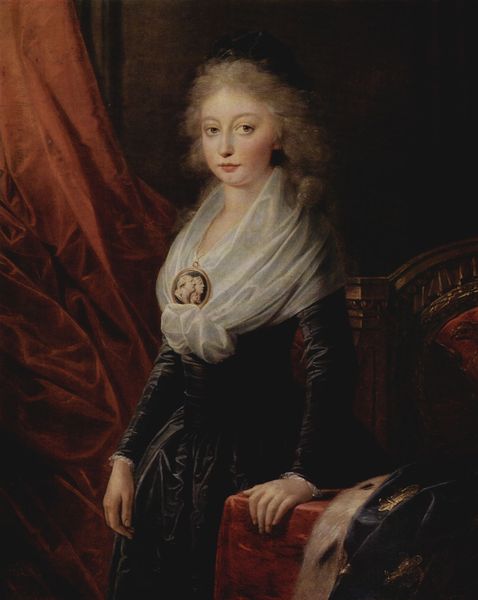
Titel: Porträt der Marie Thérèse de Bourbon
Künstler: Heinrich Friedrich Füger
Standort: Sankt Petersburg
Institution: Eremitage
Schlagwörter: blau, dunkel, gemälde, hand, haut, schatten, umhang, weiß, mädchen, sitzen, braun, elegant, finger, frankreich, frau, frisur, grau, haar, hell, holz, kleid, licht, mund, nase, schmuck, schwarz, stirn, stuhl, tisch, ölbild, blick, dame, rot, schal, tuch, malerei, rock, blond, jacke, jung, wand, augen, blass, falten, gesicht, hermelin, inkarnat, kragen, lang, mensch, pelz, samt, spitze, stehen, bildnis, hände, möbel, portrait, porträt, tischtuch, vorhang, öl, auge, haare, mantel, sessel, stehend, stoff, tücher, adel, paar, brosche, dekollte, lippen, locken, ohren, prinzessin, seide, vornehm, fell, relief, wangen, sofa, lehne, kette, farbe, weis, französisch, thron, ernst, halstuch, draperie, bett, faltenwurf, augenbraue, stola, kelid, satin, doppelportrait, medaillon, drapiert, herrscher, puppe, anhänger, amulett, medallion, kraus, schultertuch, leid, mittelalter, aufgestützt, müde, frauenbildnis, roz, abgelegt, korsett, herrscherin, königin, medaille, holzwand, kamee, fürstin, porträit, lady, kaiserin, purpur, klassisch, protrait, gemme, renissance, schaal, marie antoinette, kammee, medailon, roter vorhang, hihi, schnitzerrei, kleis, schwarzes kleid, hermelinfell, kameo, weißes tuch, marie antoinete, feine lady, hand auf der true, großer anhänger, gesiche, medillon